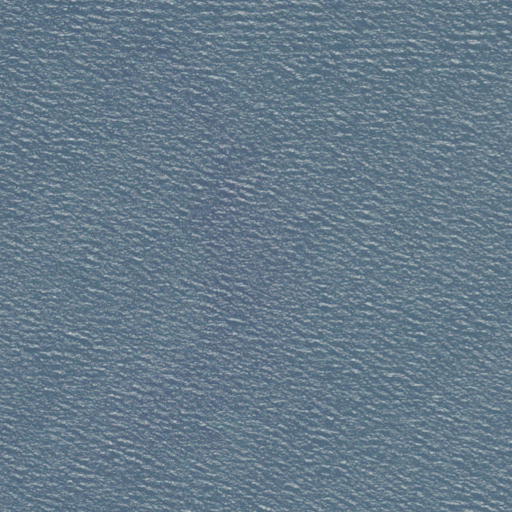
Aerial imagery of island in Massachusetts named West Island Ledge containing only open water